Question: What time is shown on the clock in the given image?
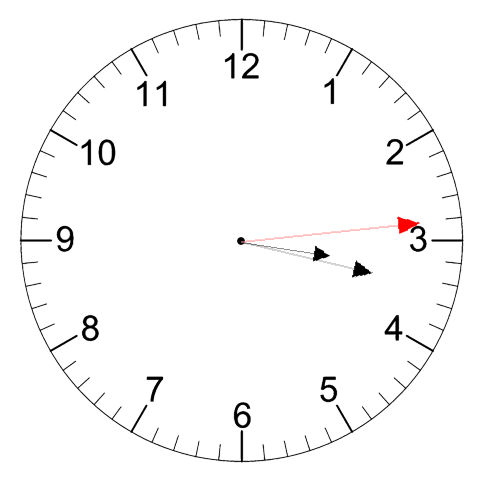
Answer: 03:17:14